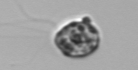
Label: Amoeba